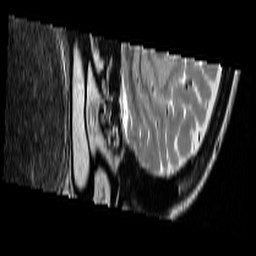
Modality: T2w
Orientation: sagittal
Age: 33
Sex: female
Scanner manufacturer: siemens
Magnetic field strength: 3 T
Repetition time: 7 s
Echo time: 0.085 s